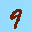
Label: 9